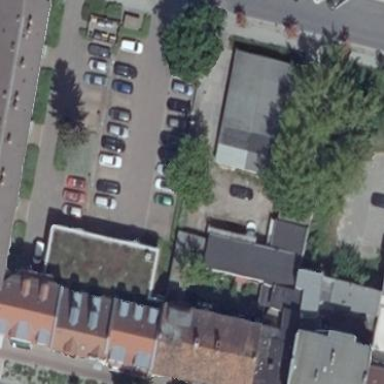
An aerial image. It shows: Parking area with paving stones surface.